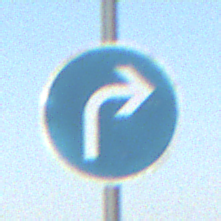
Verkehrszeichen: VorgeschriebeneFahrtrichtungRechts
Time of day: MorningAfternoon
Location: Outdoor (Special)
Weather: Clear
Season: NotSpecified
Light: Natural